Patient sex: F
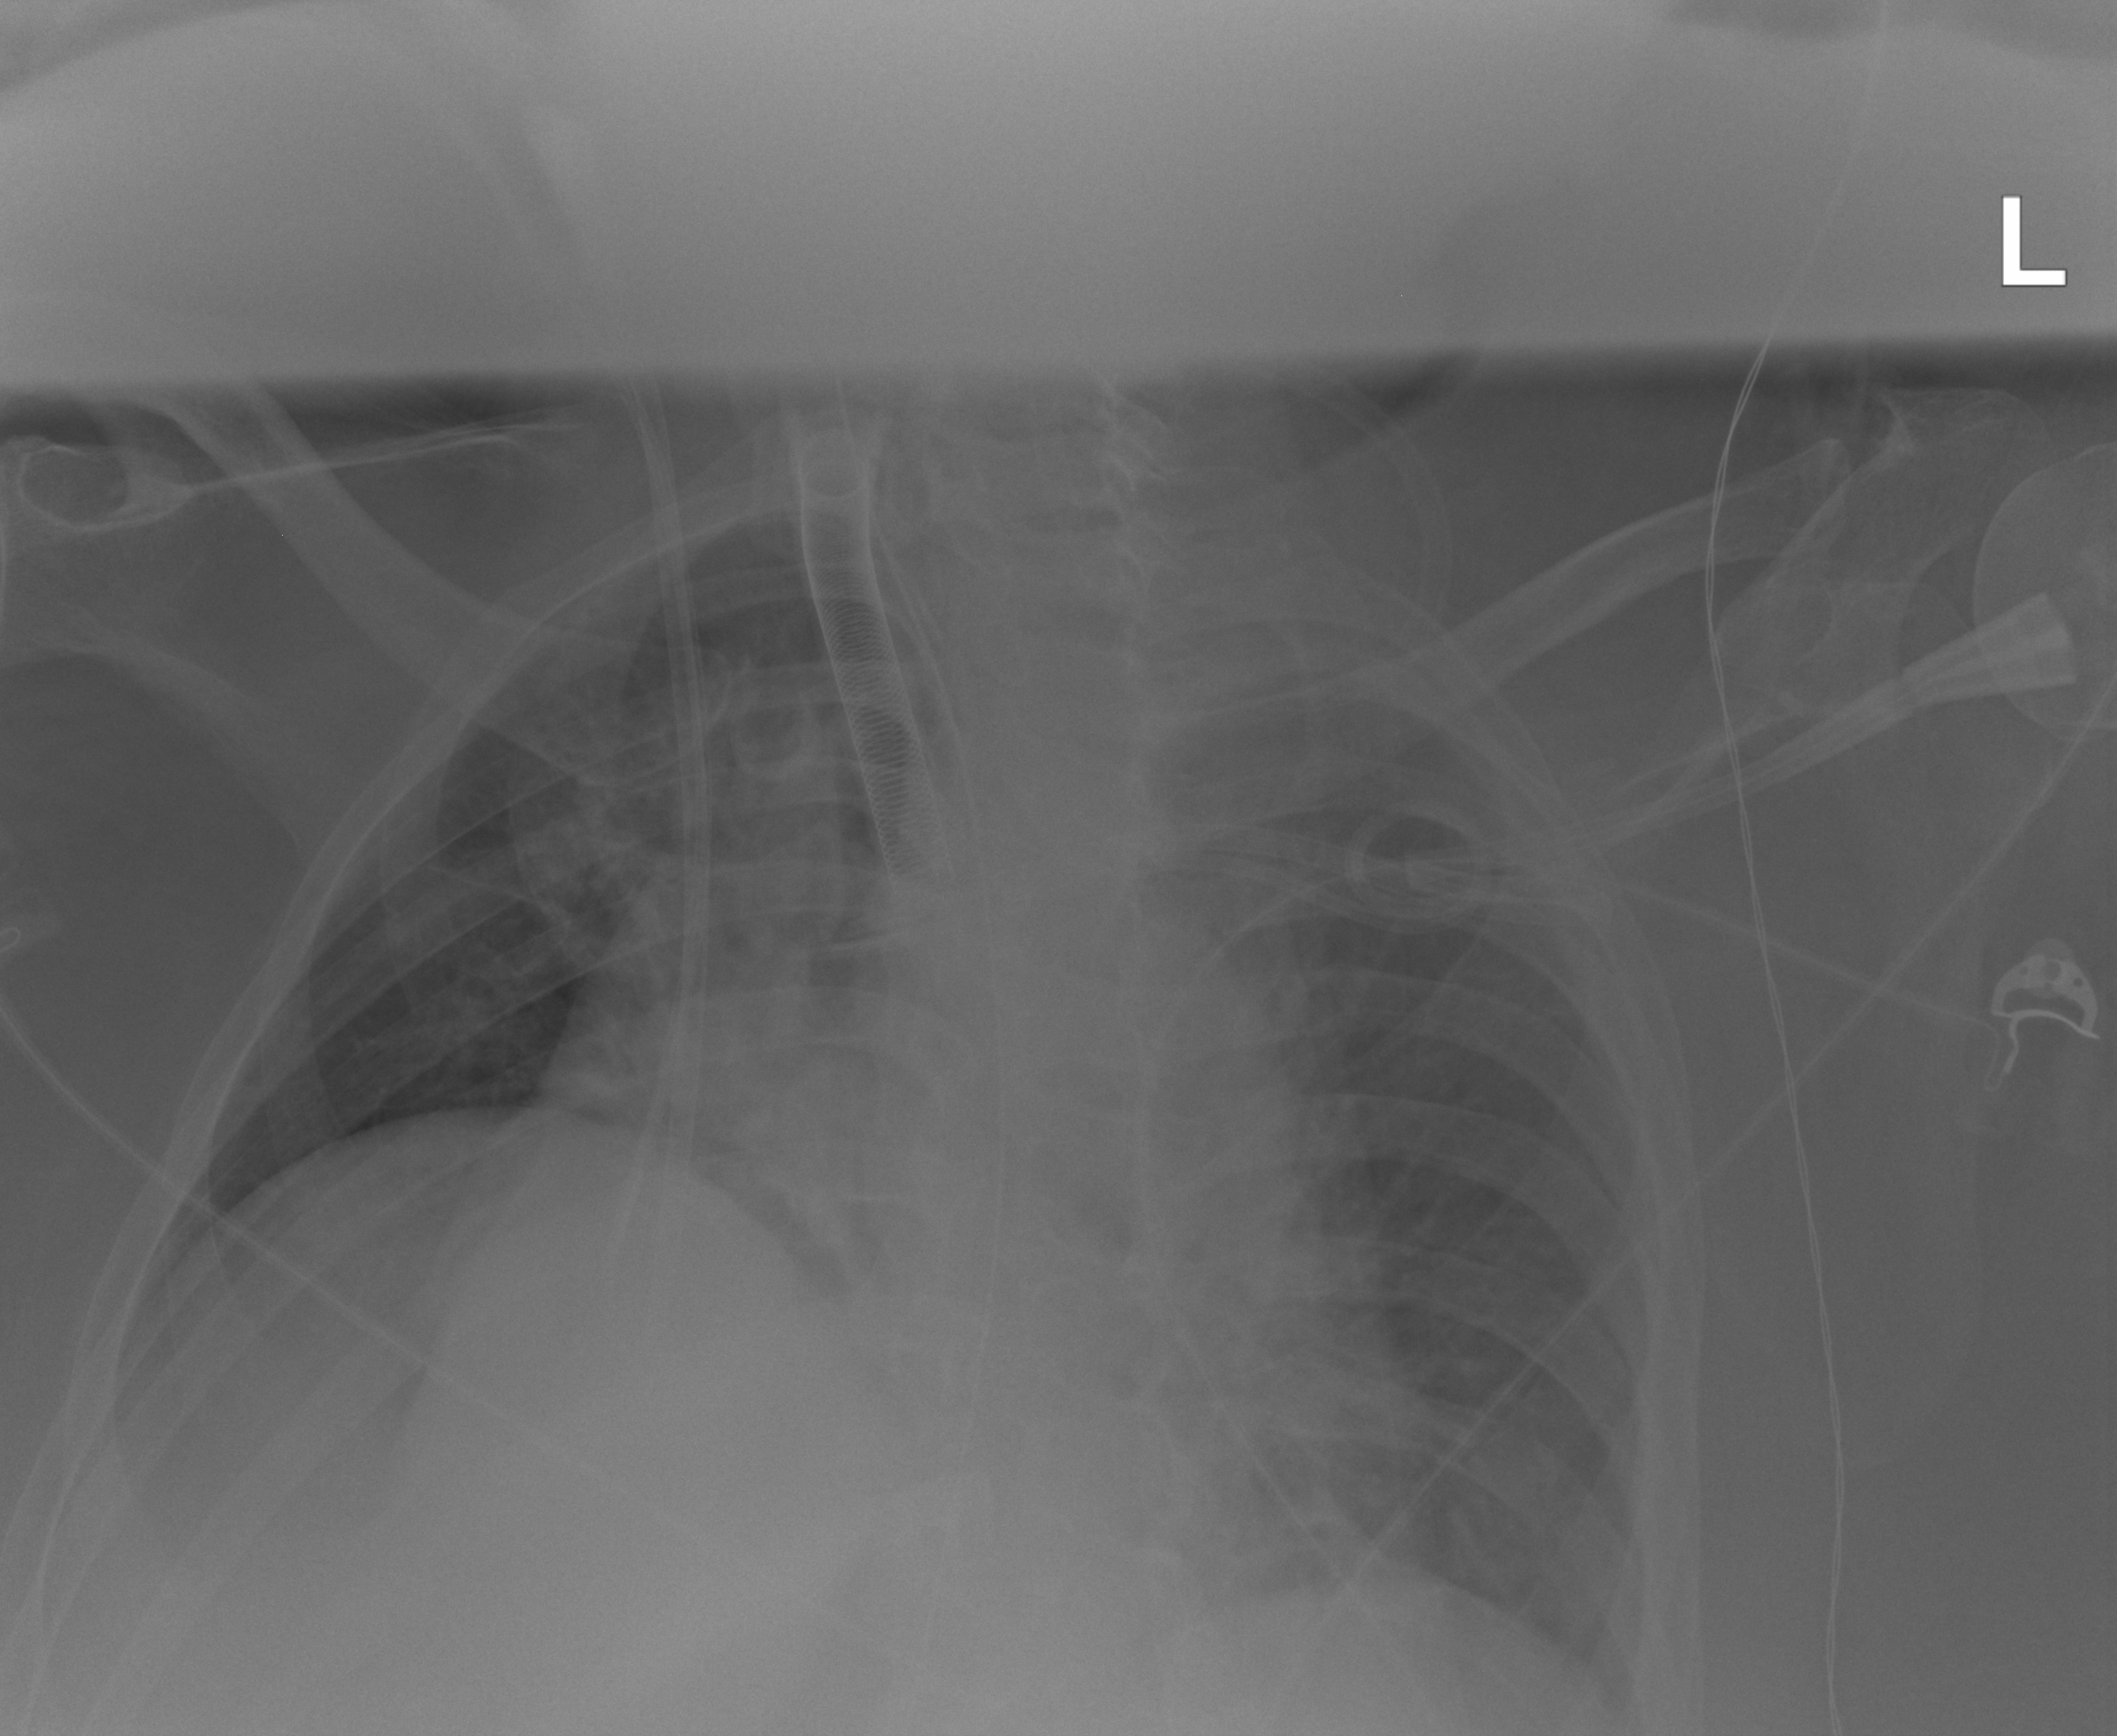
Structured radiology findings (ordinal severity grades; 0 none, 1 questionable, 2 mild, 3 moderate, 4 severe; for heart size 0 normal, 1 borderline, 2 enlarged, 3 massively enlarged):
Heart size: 0
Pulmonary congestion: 0
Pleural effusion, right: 0
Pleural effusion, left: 0
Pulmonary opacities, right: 0
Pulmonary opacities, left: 0
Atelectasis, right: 0
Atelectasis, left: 0